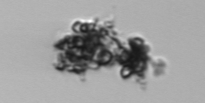
Label: detritus